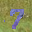
Label: 7